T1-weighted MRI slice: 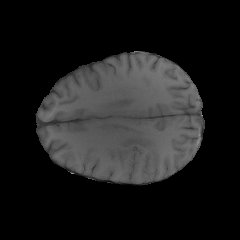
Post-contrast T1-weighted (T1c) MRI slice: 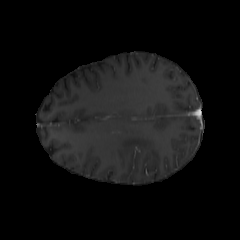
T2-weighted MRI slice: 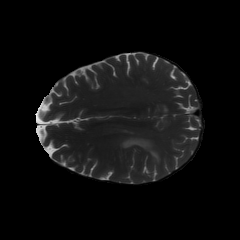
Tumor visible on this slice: yes